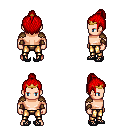
a pixel art fantasy rpg character, male body template, human, light skin, leather shoulder armor, gold greaves, red short topknot hairstyle, gold tiara, leather bracers, ghillies, four views (front, back, left, right), 2x2 character sprite sheet, small pixel art, hard edges, no anti-aliasing